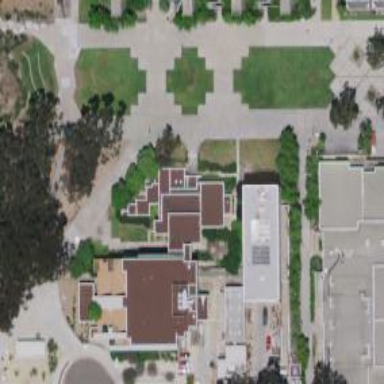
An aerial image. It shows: University building dedicated to education.